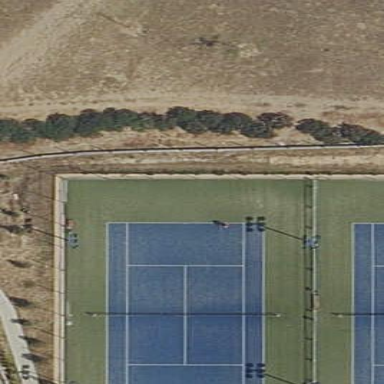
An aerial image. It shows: Concrete tennis pitch for leisure land.